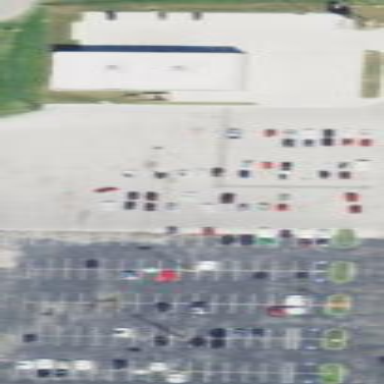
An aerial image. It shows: Parking area.